Aerial crown-view tile of a tropical tree (Barro Colorado Island, Panama), acquired 20241216:
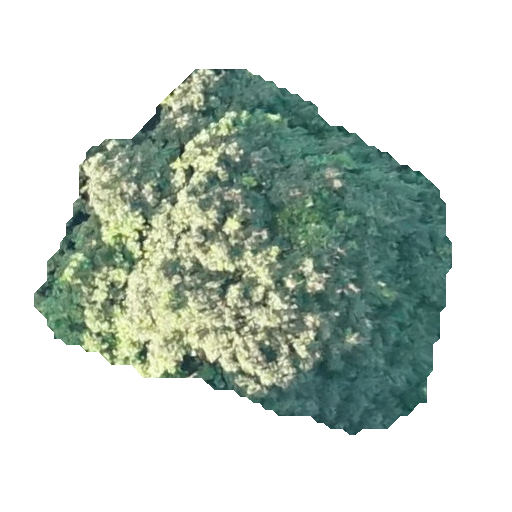
Species: Prioria copaifera
GBIF accepted scientific name: Prioria copaifera
Crown area: 150.01 m²